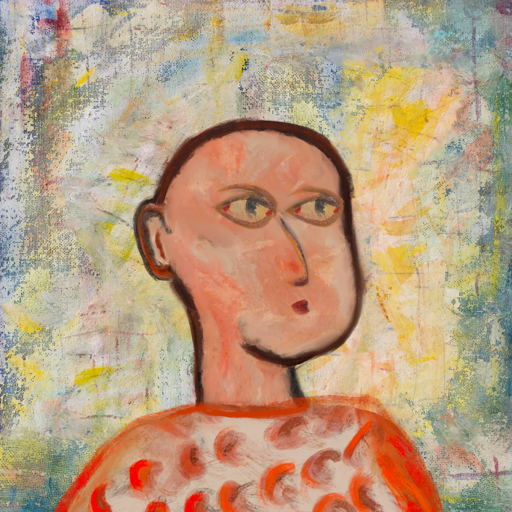
Background: Irani, Head And Neck Side: Roy_Bahadur, Face Side: GypsyMother, Bust: Rupkatha, Hair Side: Blank, Head Accessory: Blank, Second Necklace: Blank, Necklace: Blank, Baby: Blank